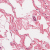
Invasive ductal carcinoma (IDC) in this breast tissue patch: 0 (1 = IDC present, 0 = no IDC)